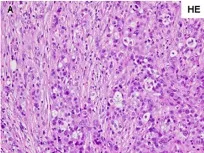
Histological findings and BRAF K601E sequence data. (A) Hematoxylin-eosin staining of the primary tumor sample (20x).
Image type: pathology (h&e)